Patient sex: F
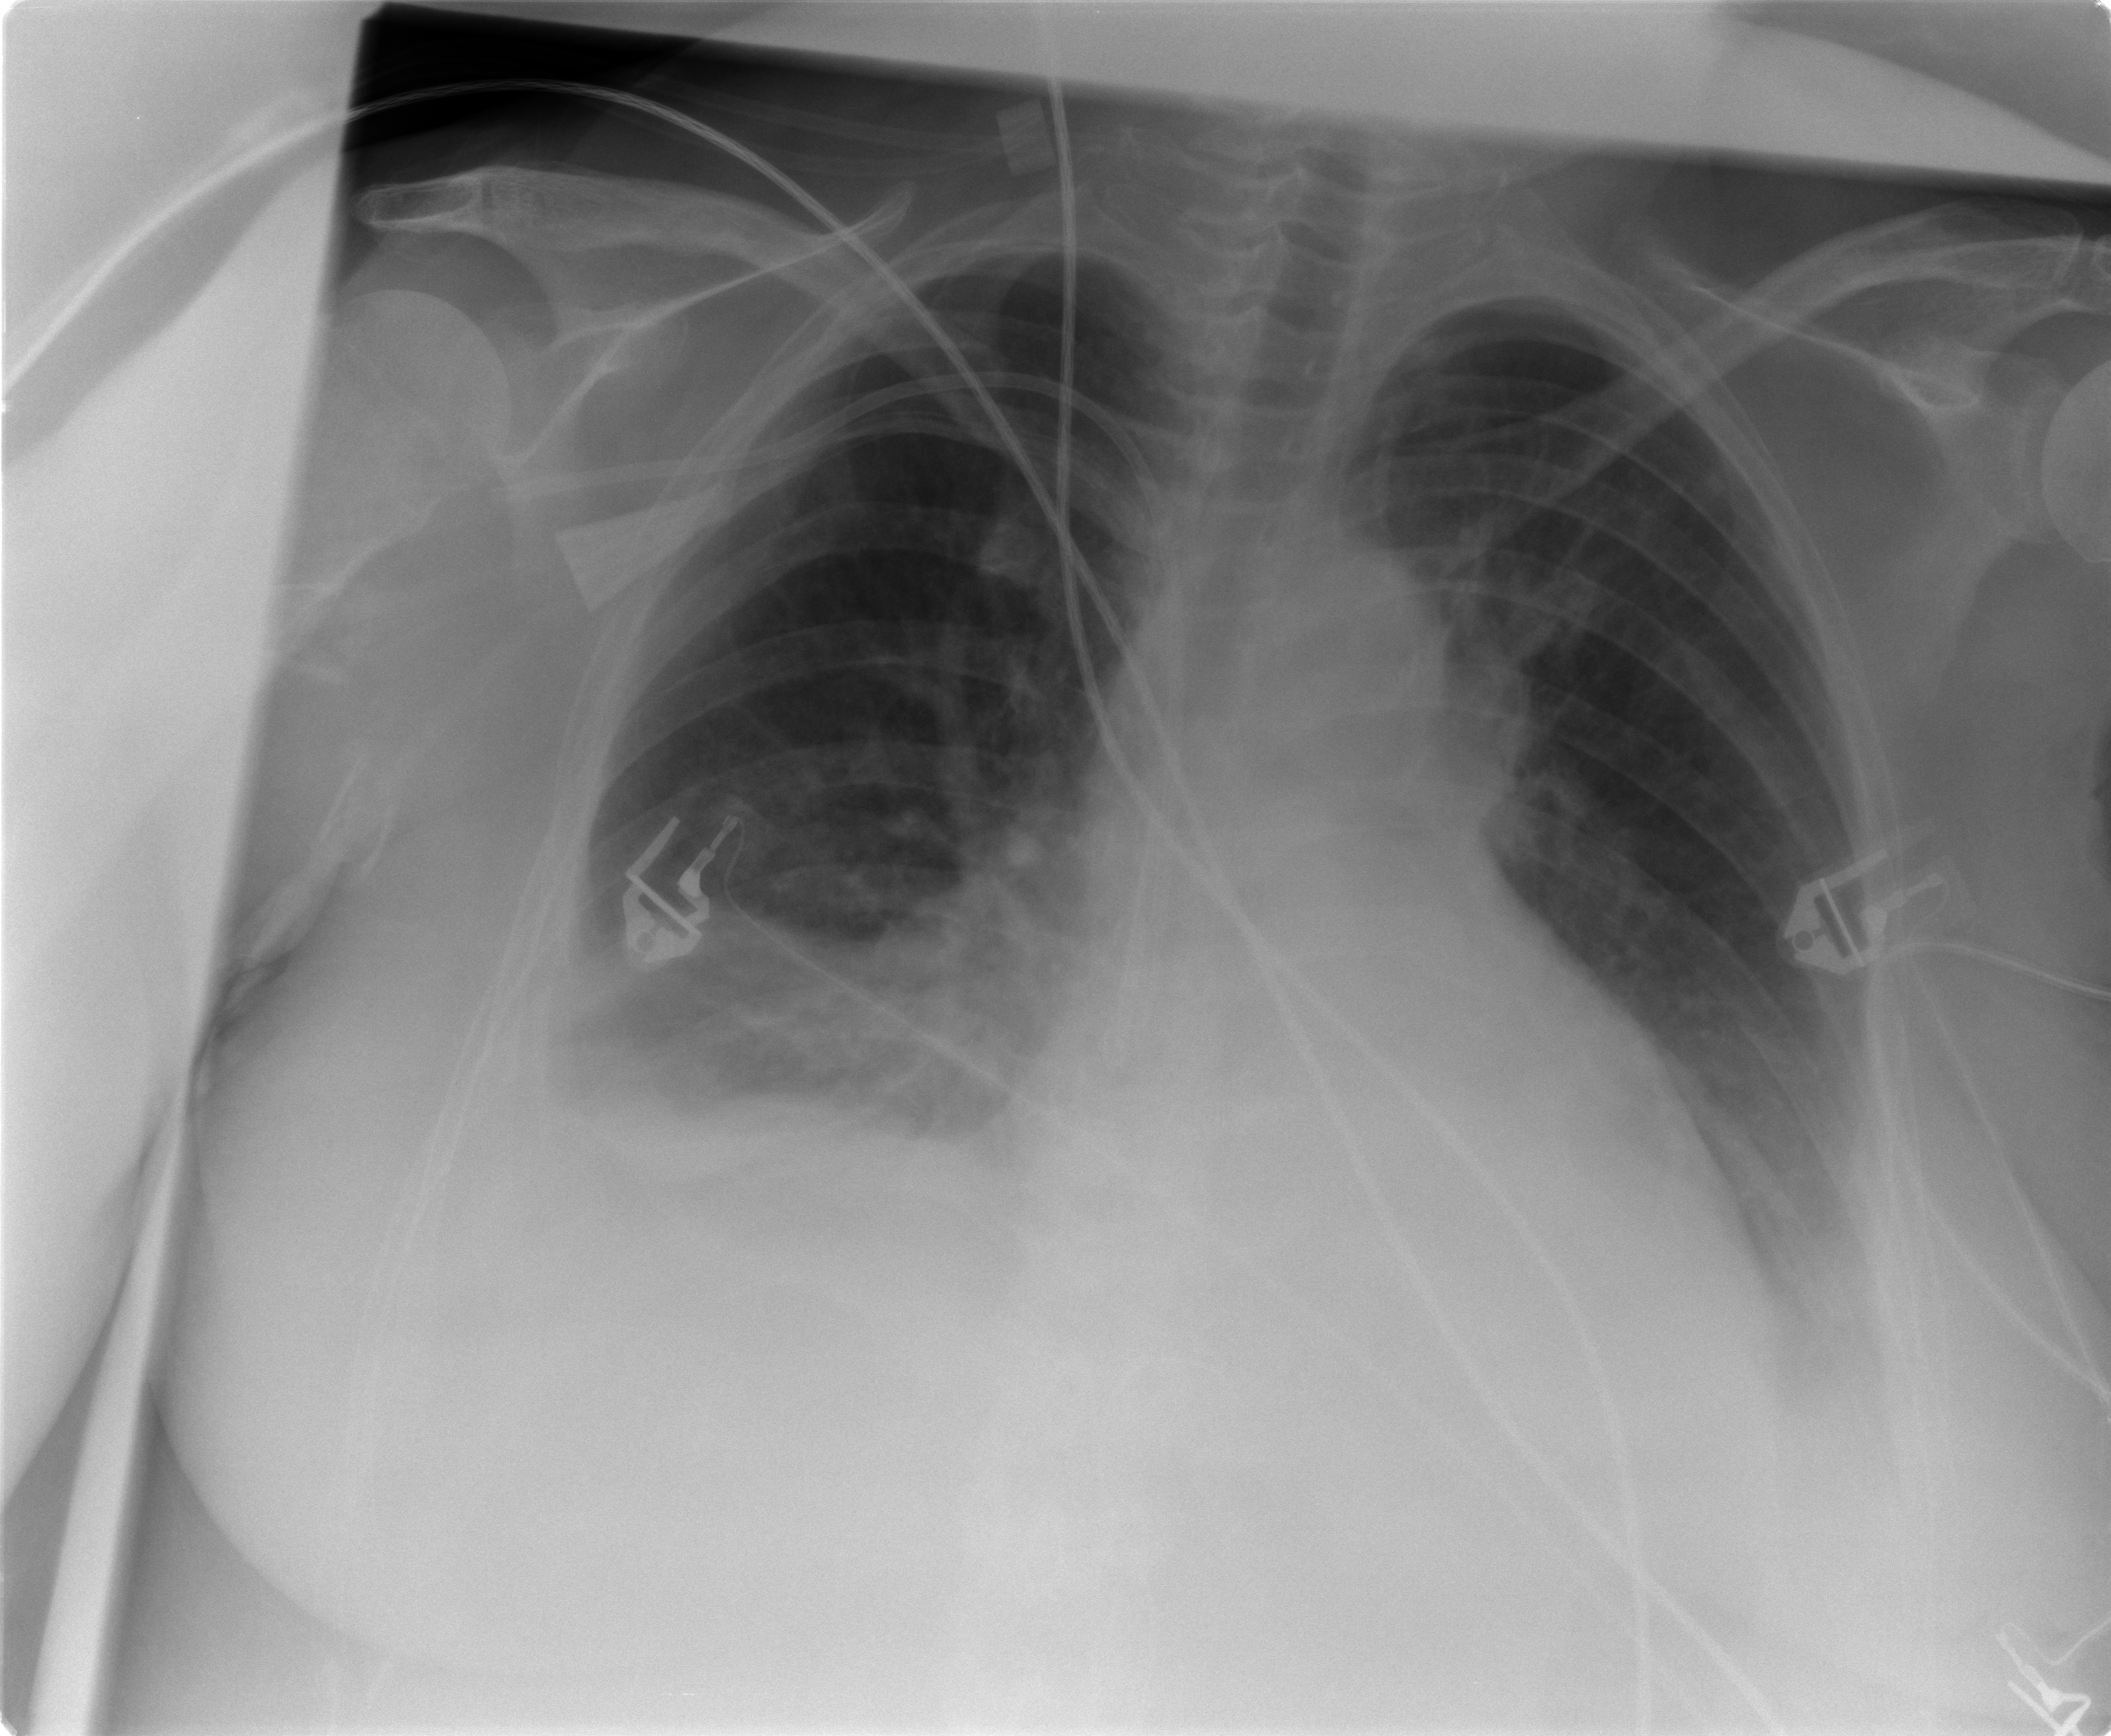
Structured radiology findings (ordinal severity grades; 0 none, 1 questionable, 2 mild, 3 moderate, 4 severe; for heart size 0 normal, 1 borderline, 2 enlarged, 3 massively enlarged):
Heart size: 0
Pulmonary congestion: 2
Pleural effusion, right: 2
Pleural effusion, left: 2
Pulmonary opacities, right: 1
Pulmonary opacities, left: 0
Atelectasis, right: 2
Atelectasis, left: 0